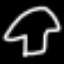
Label: mushroom